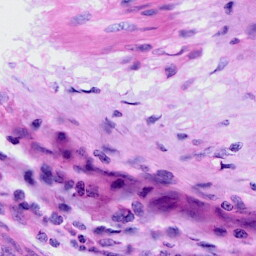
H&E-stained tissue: Cervix